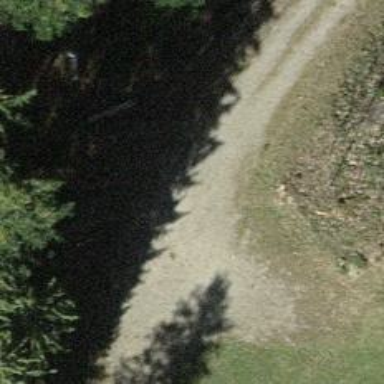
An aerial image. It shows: Track with very rough surface.